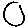
Label: moon